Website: bh-photo
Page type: customer-info-address
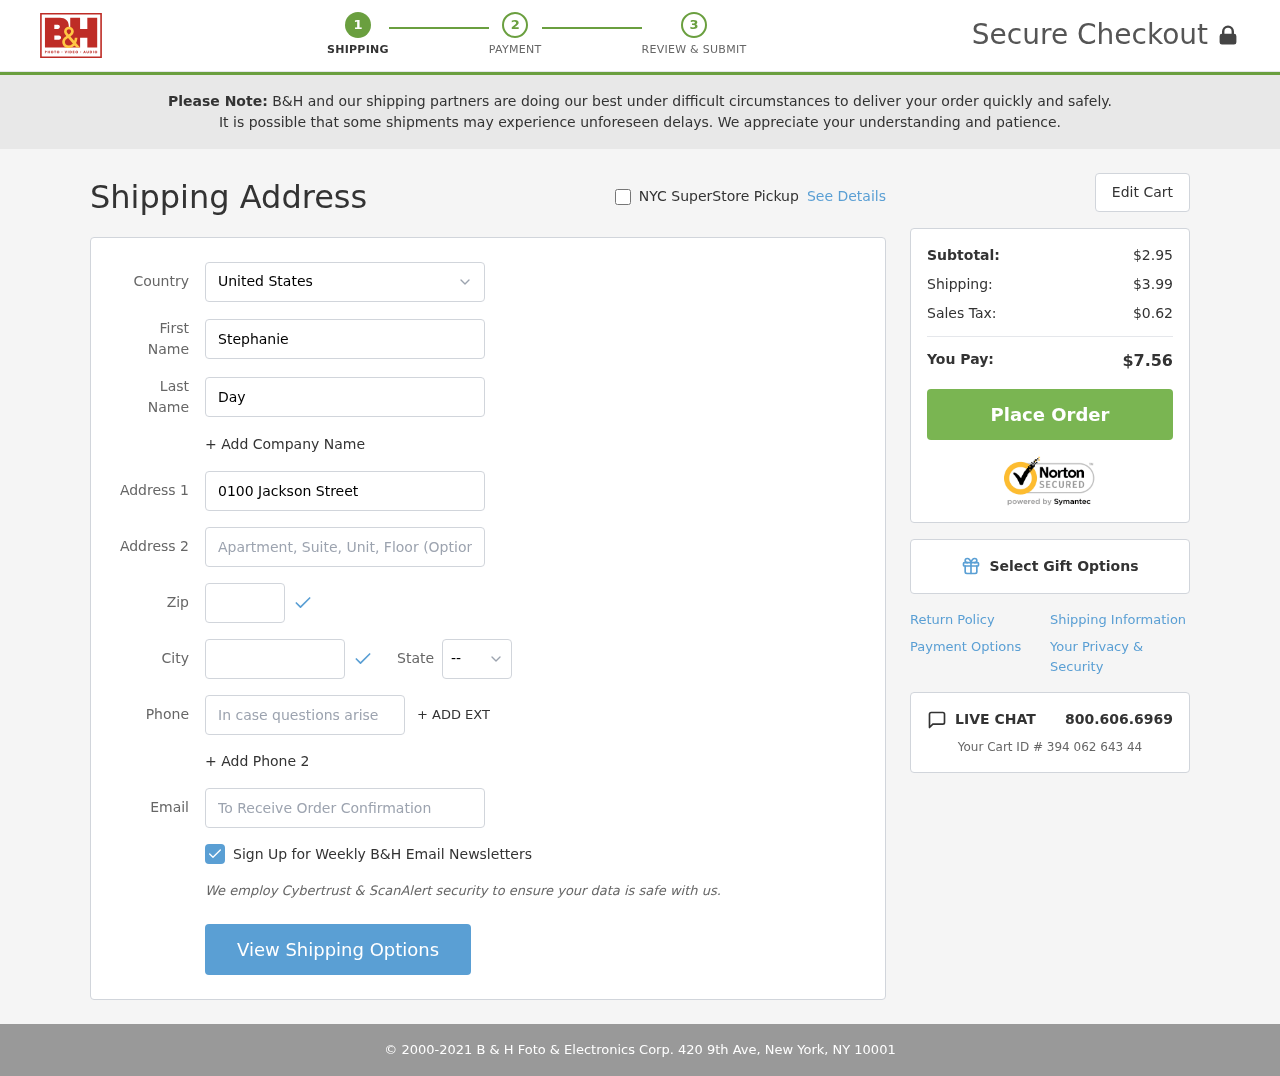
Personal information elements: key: PII_CITY
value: New Juliemouth
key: PII_COUNTRY
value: United States
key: PII_EMAIL
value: stephanie_day@yahoo.com
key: PII_FIRSTNAME
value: Stephanie
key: PII_LASTNAME
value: Day
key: PII_PHONE
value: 9066901841
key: PII_POSTCODE
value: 67845
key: PII_STATE_ABBR
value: FL
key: PII_STREET
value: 0100 Jackson Street Suite 302
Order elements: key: ORDER_SUBTOTAL
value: $2.95
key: ORDER_SHIPPING_COST
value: $3.99
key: ORDER_TAX
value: $0.62
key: ORDER_TOTAL
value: $7.56
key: ORDER_ID
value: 394 062 643 44